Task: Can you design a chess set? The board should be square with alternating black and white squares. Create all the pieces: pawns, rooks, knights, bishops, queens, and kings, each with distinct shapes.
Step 3029:
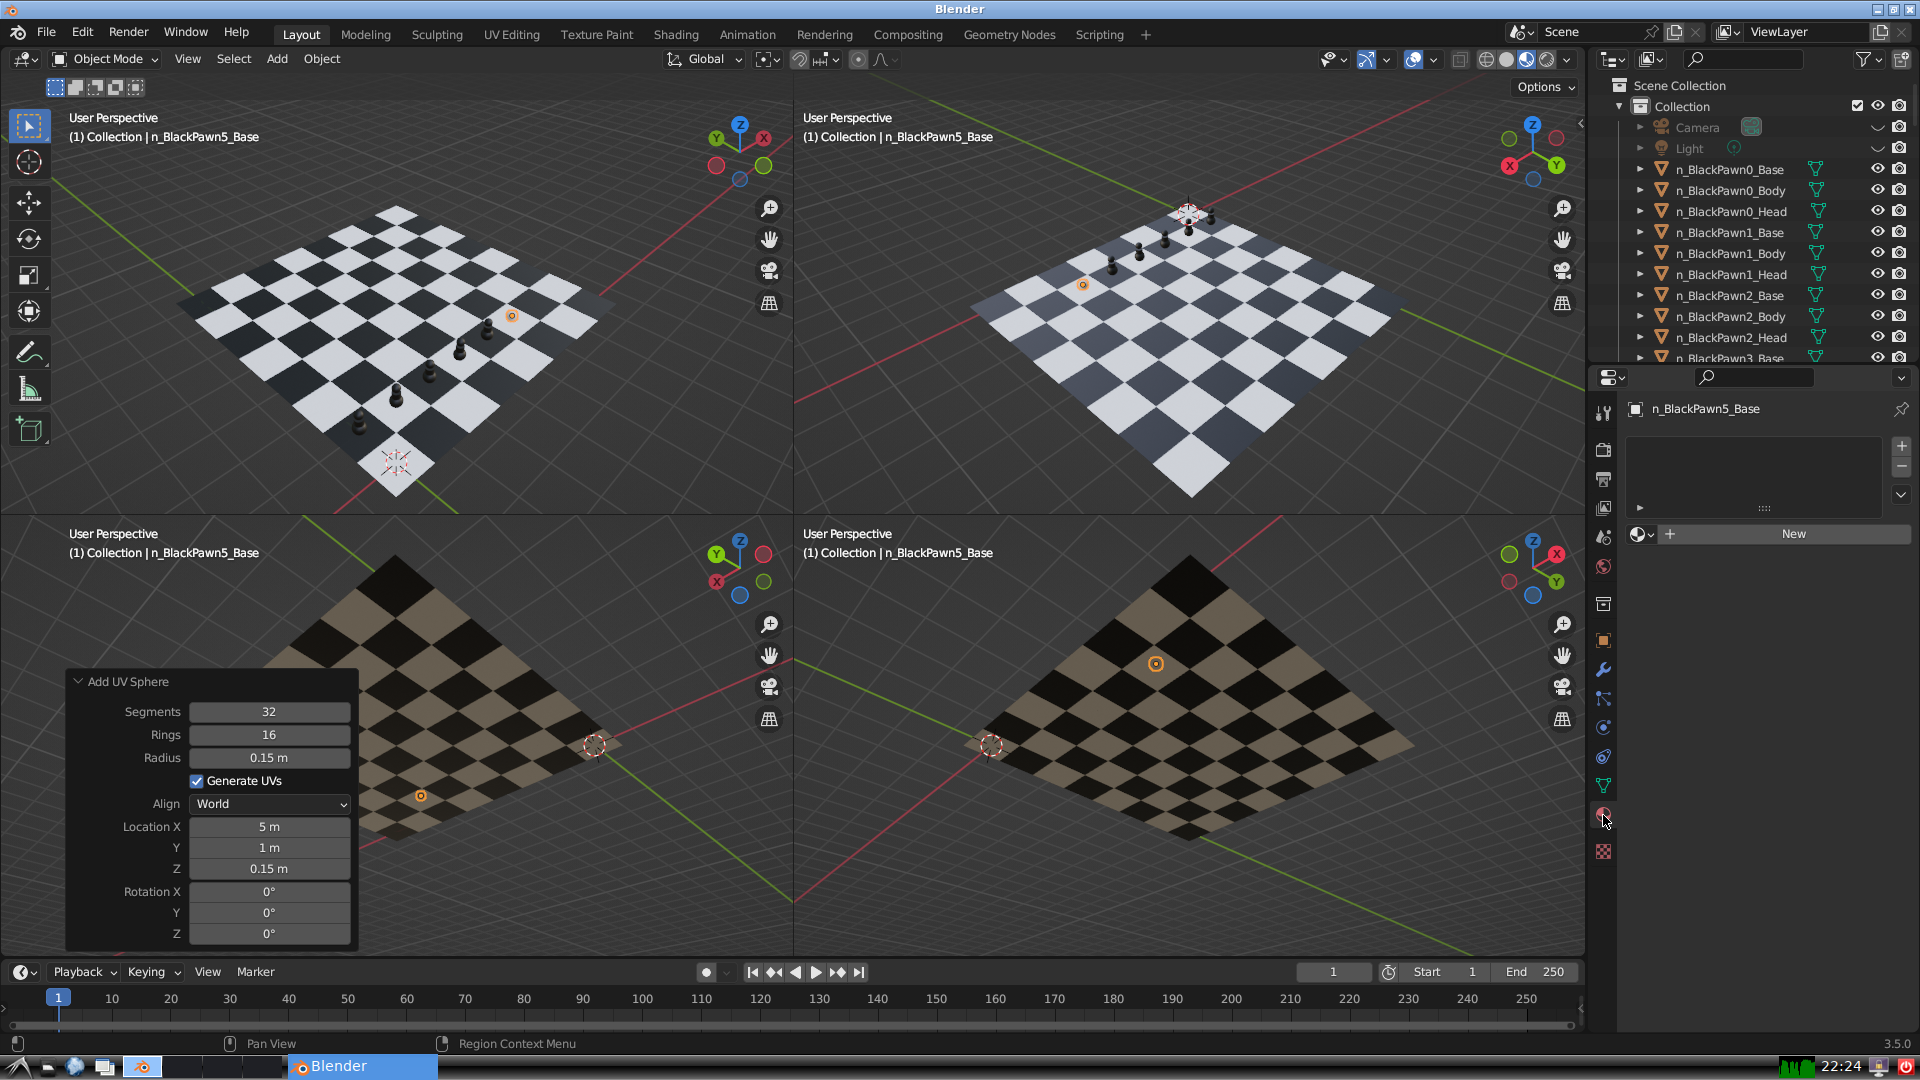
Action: {"mouse_move": [1636, 534]}